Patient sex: M
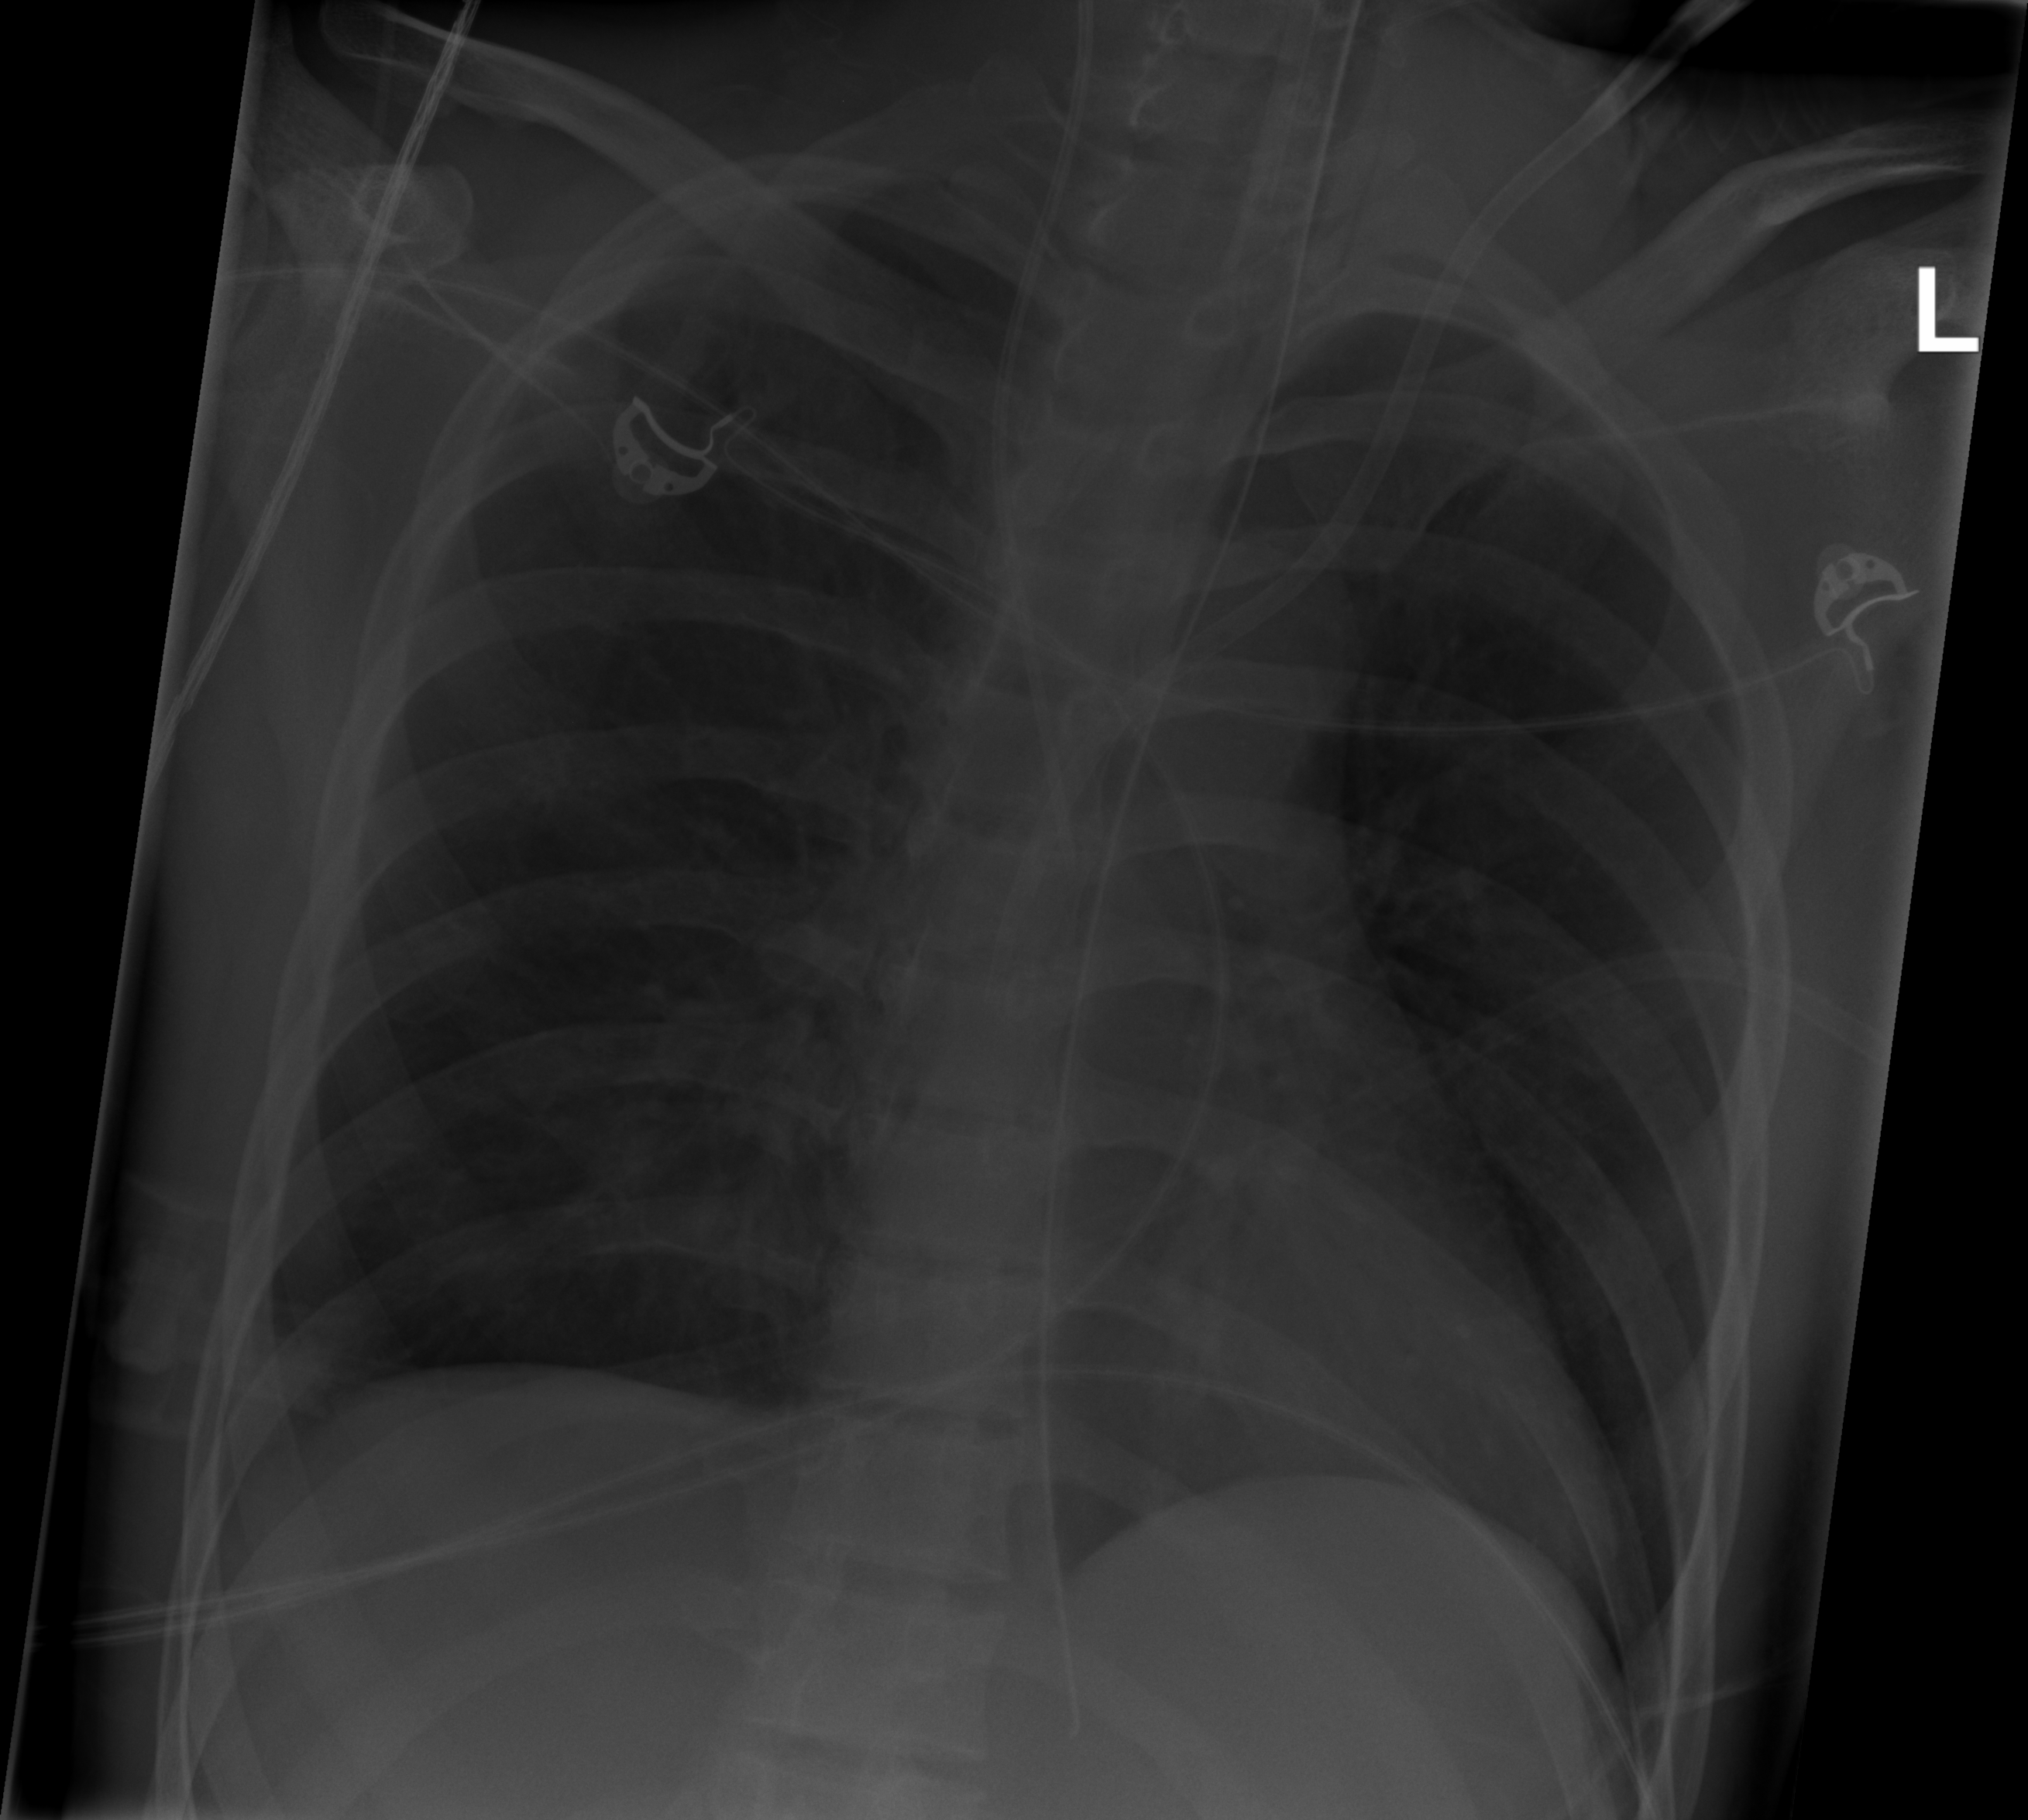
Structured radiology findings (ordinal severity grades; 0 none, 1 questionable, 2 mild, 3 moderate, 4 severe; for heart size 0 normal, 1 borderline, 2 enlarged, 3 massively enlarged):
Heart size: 0
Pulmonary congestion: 0
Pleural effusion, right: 2
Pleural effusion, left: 0
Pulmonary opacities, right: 0
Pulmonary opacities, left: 0
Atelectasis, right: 2
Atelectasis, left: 0